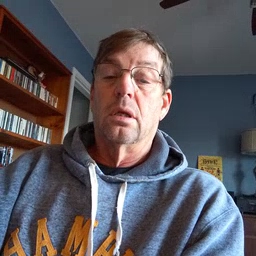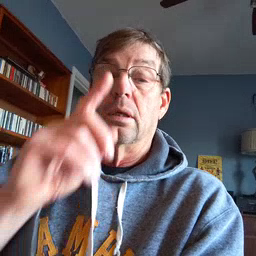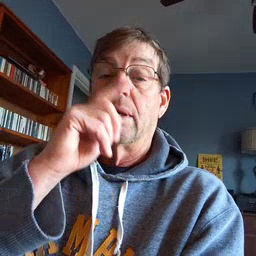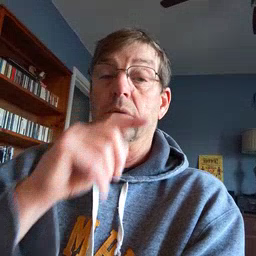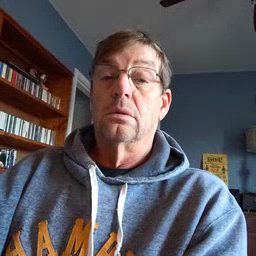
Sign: mouse